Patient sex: F
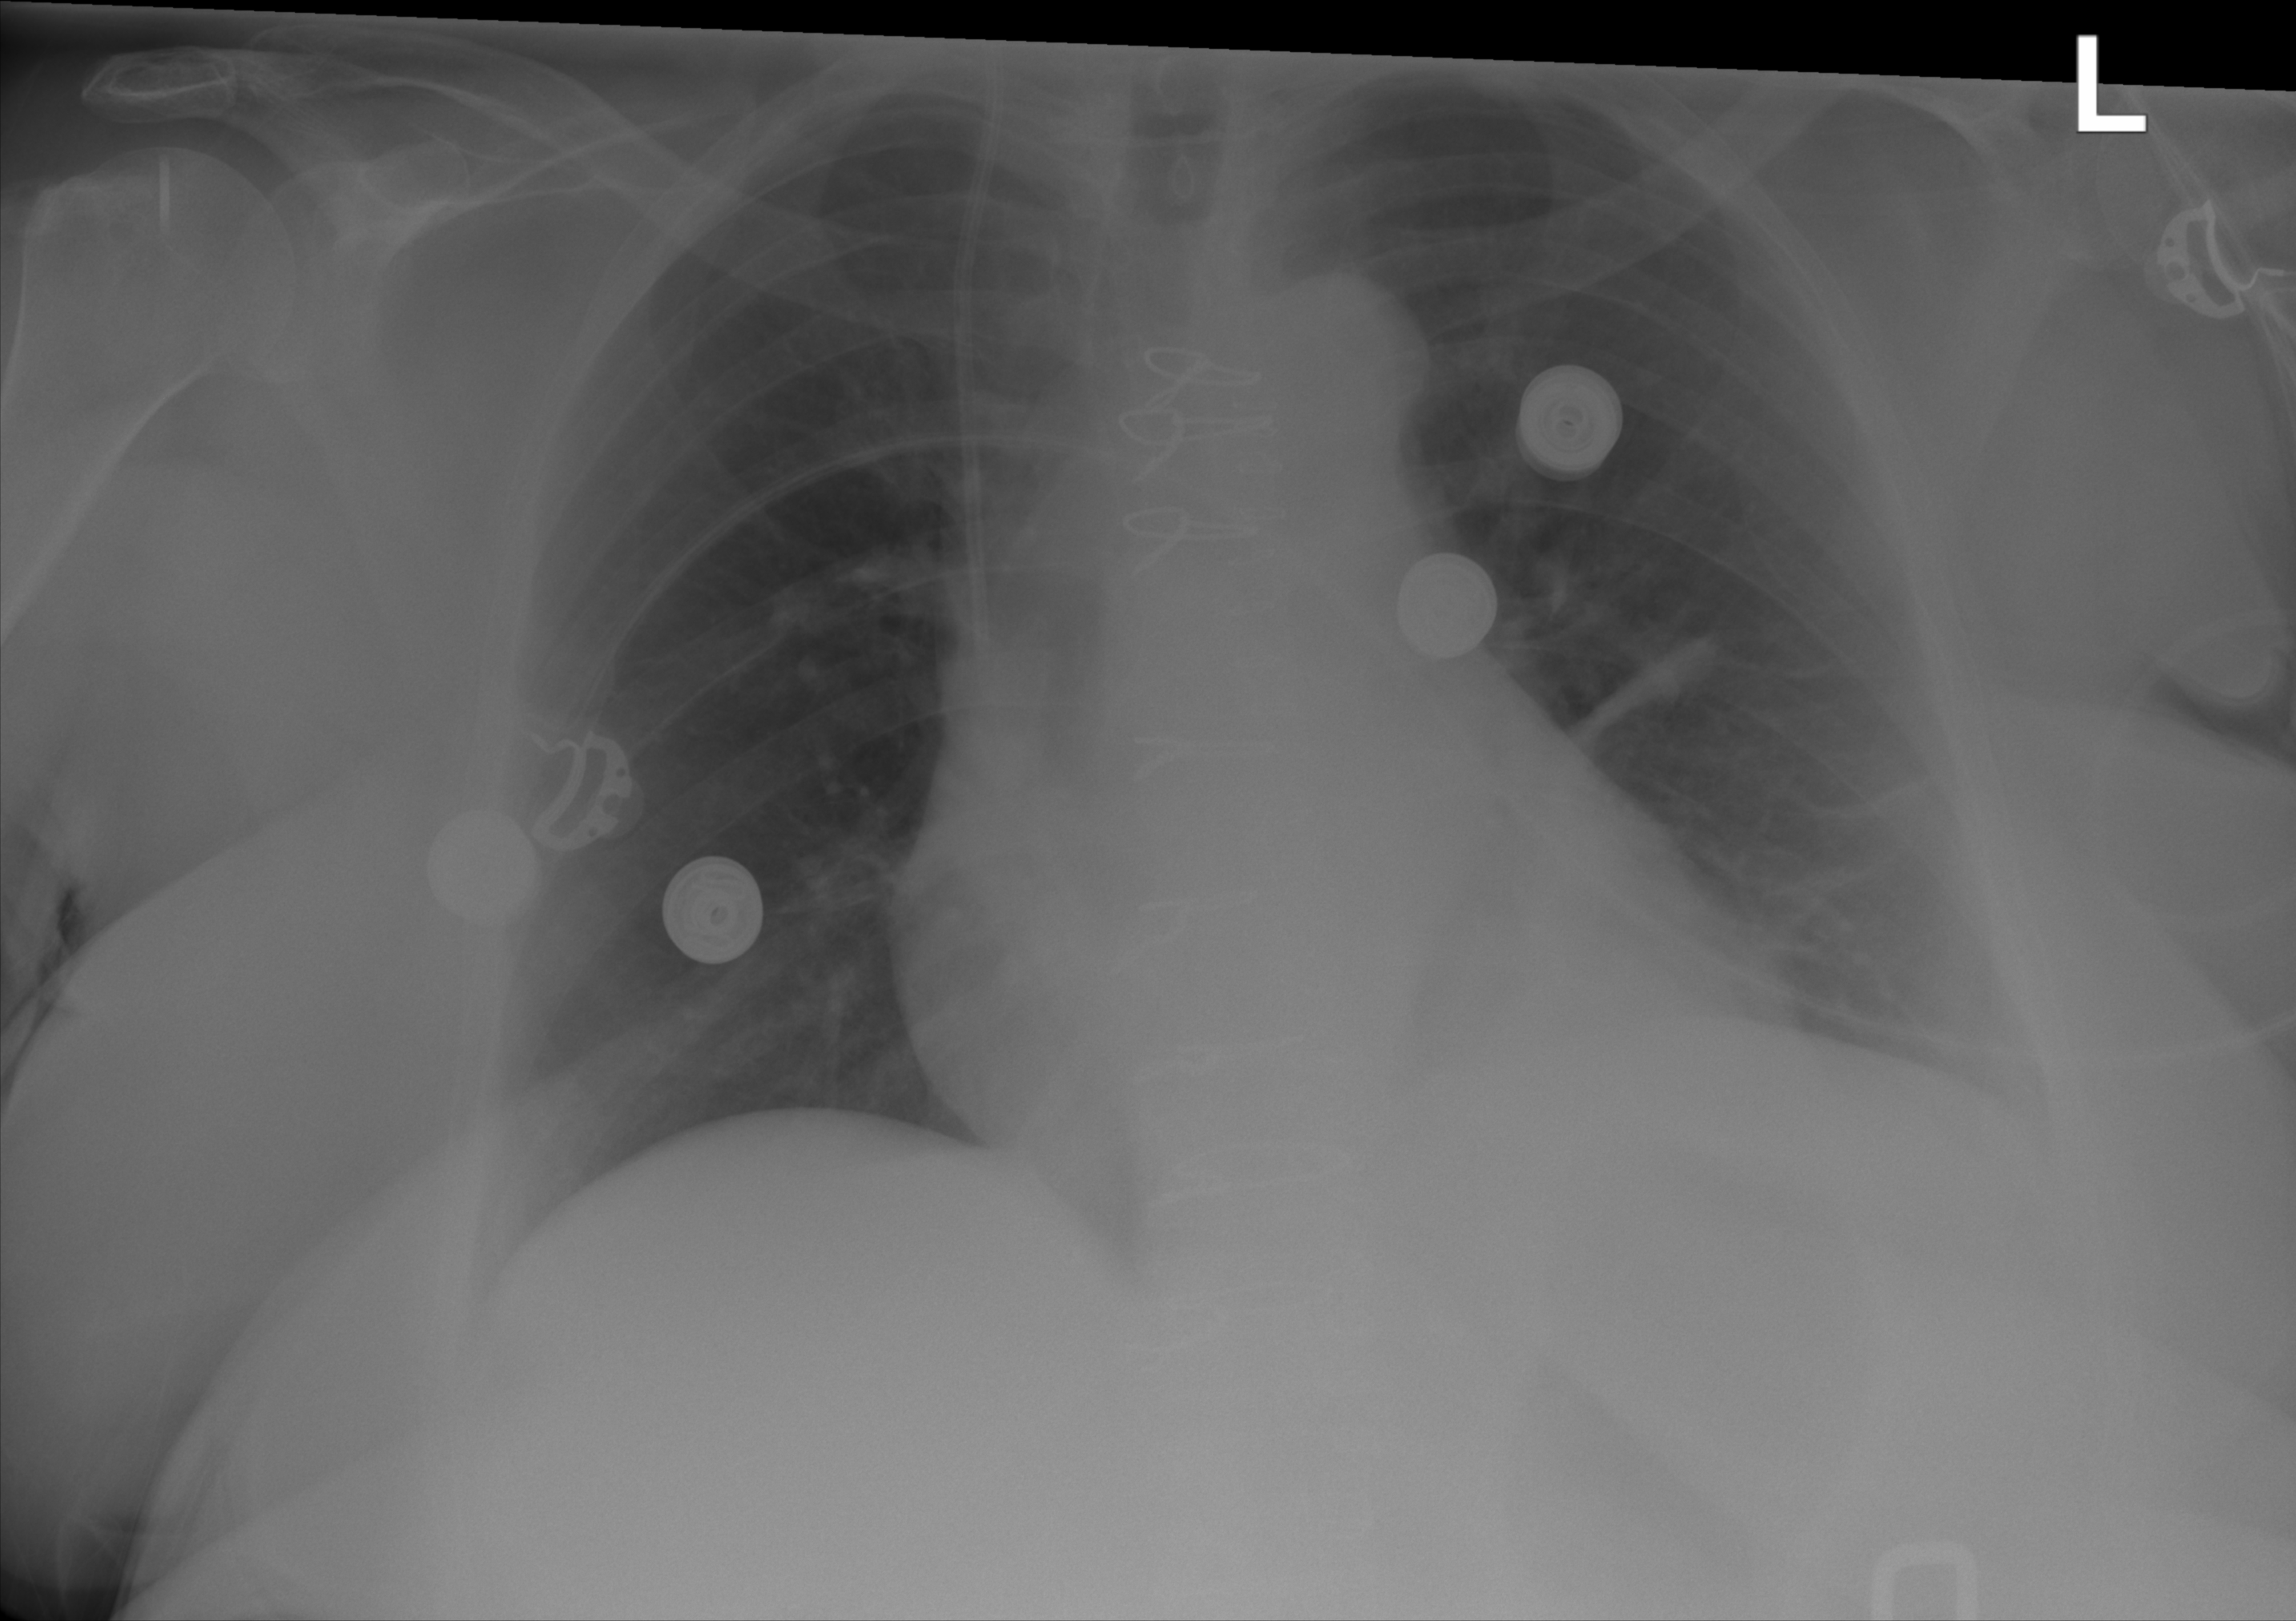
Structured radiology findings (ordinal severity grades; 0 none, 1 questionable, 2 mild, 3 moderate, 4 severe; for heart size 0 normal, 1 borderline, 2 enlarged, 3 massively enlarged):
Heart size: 1
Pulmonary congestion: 0
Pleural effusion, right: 0
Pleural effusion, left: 0
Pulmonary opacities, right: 0
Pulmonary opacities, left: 0
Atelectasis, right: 0
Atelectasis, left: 2